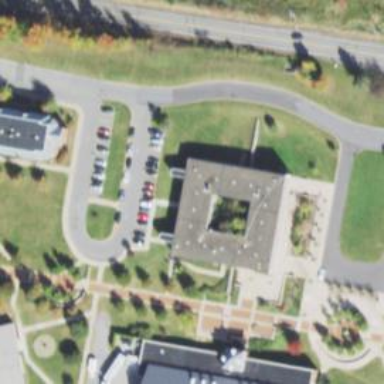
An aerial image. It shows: View of university building.